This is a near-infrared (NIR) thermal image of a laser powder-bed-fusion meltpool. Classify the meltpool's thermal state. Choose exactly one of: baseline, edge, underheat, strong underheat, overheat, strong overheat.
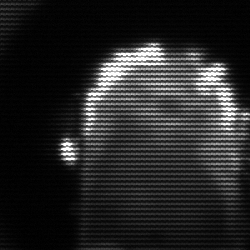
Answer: baseline